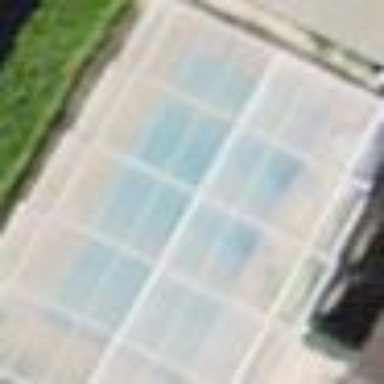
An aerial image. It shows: Swimming pool located in leisure land.